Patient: sex M, age 45
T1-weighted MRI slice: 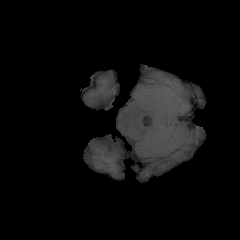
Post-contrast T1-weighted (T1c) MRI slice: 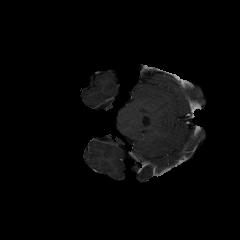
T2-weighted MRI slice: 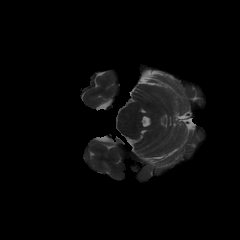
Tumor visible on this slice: no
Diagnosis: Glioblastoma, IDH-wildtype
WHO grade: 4